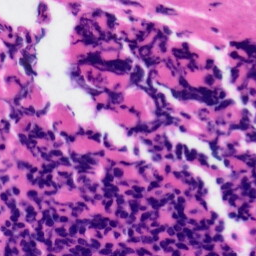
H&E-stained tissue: Tonsil